Question: Here is a image on my database <URL>

I wonder if it possible to get posts from "Meals" by restID?
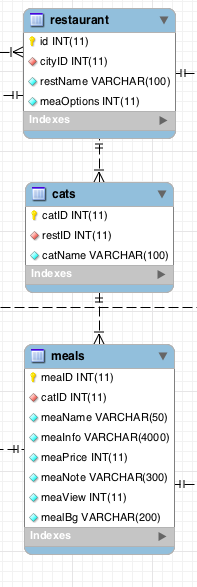
Answer: It is easy:
'''
SELECT m.*
FROM meals m JOIN cats c ON m.catId=c.catId
WHERE restId='theRestIdIWantToQuery'
'''